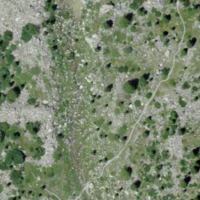
EUNIS habitat code: 31
Species observed at this site:
Motacilla cinerea
Emberiza cia
Lophophanes cristatus
Parus major
Nucifraga caryocatactes
Picus viridis